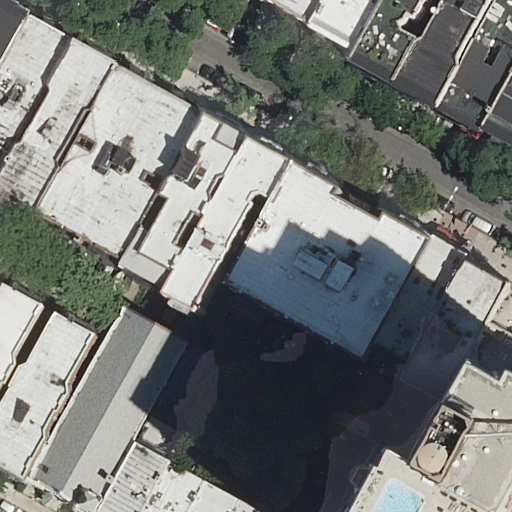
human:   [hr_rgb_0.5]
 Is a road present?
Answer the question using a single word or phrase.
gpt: yes

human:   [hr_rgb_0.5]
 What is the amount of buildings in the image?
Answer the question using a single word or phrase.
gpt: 24

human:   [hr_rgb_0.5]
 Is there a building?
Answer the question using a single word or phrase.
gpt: yes

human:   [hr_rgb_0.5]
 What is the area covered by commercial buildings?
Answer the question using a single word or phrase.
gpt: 0m2

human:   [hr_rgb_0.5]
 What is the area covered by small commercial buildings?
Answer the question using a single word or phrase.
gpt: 0m2

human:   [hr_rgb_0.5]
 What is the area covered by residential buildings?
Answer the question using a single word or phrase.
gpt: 4733m2

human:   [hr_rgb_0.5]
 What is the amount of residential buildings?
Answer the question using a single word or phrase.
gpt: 23

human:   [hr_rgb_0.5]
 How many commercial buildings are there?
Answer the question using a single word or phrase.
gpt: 0

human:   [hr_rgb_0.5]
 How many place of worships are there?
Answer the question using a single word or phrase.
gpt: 1

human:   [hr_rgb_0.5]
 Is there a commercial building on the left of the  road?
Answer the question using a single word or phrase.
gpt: no

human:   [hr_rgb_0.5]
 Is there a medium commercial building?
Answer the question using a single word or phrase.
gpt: no

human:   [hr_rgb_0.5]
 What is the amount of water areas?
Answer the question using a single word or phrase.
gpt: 0

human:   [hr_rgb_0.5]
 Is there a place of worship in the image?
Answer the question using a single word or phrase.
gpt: yes

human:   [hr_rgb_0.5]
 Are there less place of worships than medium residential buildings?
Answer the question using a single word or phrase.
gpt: yes

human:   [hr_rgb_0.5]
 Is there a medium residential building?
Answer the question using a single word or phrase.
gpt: yes

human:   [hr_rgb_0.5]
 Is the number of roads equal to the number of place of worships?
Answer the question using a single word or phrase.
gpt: yes

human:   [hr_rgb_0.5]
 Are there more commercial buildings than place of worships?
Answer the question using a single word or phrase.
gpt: no

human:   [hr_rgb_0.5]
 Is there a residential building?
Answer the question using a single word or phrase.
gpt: yes

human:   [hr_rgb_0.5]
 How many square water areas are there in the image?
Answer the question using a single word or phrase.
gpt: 0

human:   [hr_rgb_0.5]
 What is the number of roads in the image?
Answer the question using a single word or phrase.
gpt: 1

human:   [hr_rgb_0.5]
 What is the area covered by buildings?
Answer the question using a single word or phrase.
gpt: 5307m2

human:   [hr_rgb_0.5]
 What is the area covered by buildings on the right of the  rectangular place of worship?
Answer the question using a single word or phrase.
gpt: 3073m2

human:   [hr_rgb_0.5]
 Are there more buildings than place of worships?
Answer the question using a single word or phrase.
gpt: yes

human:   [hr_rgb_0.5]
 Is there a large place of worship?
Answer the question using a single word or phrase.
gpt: yes

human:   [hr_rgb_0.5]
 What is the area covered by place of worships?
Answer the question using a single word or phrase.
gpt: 574m2

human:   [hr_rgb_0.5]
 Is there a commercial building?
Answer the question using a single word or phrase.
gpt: no

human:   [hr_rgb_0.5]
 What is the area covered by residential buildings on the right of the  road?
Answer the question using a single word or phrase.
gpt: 1203m2

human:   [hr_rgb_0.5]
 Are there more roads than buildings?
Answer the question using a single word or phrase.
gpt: no

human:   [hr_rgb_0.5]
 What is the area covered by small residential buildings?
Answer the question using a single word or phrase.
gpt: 442m2

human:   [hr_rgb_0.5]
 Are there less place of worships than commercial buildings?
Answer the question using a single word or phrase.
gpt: no

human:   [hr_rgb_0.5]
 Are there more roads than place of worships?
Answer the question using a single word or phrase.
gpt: no

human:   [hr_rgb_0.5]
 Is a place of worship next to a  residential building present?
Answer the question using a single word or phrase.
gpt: yes

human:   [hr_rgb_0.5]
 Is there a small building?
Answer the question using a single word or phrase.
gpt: yes

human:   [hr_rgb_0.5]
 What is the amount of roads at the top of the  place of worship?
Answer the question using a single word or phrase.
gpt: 1

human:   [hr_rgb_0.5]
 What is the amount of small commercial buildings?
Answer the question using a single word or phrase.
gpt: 0

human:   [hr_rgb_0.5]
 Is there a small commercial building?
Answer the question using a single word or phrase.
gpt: no

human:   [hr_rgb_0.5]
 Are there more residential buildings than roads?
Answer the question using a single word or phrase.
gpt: yes

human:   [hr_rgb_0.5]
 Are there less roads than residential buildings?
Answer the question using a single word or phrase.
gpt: yes

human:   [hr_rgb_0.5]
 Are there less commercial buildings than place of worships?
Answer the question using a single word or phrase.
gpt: yes

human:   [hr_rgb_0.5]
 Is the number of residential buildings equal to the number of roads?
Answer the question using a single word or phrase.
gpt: no

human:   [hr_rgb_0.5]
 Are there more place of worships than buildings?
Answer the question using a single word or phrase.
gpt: no

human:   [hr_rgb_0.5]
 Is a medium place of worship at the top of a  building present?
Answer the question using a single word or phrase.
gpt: no

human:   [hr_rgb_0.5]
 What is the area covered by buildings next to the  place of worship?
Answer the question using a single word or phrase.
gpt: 5307m2

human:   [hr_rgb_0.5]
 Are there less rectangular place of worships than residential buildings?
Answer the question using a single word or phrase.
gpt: yes

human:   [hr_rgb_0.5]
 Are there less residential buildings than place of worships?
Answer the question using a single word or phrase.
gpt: no

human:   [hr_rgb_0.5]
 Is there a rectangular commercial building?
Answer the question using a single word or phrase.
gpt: no

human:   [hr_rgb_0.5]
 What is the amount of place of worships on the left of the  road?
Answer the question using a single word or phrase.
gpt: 1

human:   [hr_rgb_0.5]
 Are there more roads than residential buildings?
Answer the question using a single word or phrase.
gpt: no

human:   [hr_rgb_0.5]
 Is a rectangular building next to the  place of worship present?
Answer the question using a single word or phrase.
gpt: yes

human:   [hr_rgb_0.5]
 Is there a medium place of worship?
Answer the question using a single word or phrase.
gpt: no

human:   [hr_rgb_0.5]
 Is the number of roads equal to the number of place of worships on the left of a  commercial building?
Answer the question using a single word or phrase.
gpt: no

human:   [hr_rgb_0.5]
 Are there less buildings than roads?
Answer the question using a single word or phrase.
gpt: no

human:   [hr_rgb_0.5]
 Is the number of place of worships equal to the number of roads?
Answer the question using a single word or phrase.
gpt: yes

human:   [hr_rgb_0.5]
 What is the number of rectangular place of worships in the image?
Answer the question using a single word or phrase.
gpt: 1

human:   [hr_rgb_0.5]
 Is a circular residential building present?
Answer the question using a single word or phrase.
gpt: no

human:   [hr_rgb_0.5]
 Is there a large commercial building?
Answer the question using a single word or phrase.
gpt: no

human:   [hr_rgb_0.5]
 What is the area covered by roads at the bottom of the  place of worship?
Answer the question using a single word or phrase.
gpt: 0m2

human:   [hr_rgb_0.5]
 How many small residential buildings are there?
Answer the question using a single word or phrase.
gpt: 11

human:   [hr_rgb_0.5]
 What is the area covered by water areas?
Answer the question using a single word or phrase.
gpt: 0m2

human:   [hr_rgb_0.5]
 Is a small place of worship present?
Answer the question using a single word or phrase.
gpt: no

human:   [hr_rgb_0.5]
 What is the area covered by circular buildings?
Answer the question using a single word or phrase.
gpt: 0m2

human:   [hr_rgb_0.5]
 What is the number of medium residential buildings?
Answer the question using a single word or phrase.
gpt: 9

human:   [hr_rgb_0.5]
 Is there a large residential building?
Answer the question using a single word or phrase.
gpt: yes

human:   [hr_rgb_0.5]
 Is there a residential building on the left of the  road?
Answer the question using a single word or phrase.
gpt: yes